Question: I want display image in angularV10 and get it from backend and I don't know why image not display and got error I'm looking for how to solve but I don't get answer
please can someone guide me
back-end:
'''
get_image:async(req,res,next)=>{
Image.findAll().then(data=>{
res.send(data)
}) }
'''
api:
'''
router.get("/get_image",uploadController.get_image)
'''
Front-end Angular : service.ts
'''
get_file(): Observable<any>{
return this.http.get(baseUrl + '/get_image' , { responseType: 'Blob' as 'json' })}
'''
code:
'''
createImageFromBlob(image: Blob) {
let reader = new FileReader();
reader.addEventListener("load", () => {
this.imageToShow = reader.result; <<< this.imageToShow
}, false);
if (image) {
reader.readAsDataURL(image);
console.log(image)
}
}
get_image():void{
this.AddFileService.get_file().subscribe(data=>{
this.createImageFromBlob(data);
console.log(data)
})}
'''
html:
'''
<img [src]="imageToShow "/>
'''
Error :
big error
'''
unsafe:data:application/json;base64, ..... alot of chars i don't under stand
'''

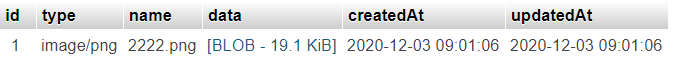
Answer: ok anyone use blob for any file image pdf is not good decide
the best solution i do upload image to backend and generate URL
this website is helpful if you use node.js <URL>